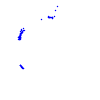
Particle: proton